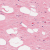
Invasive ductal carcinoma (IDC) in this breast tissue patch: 0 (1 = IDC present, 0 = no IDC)